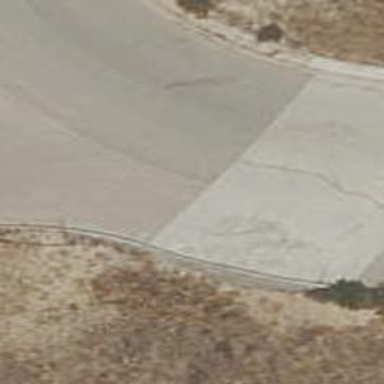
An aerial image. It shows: Secondary road with asphalt surface leading to roundabout.